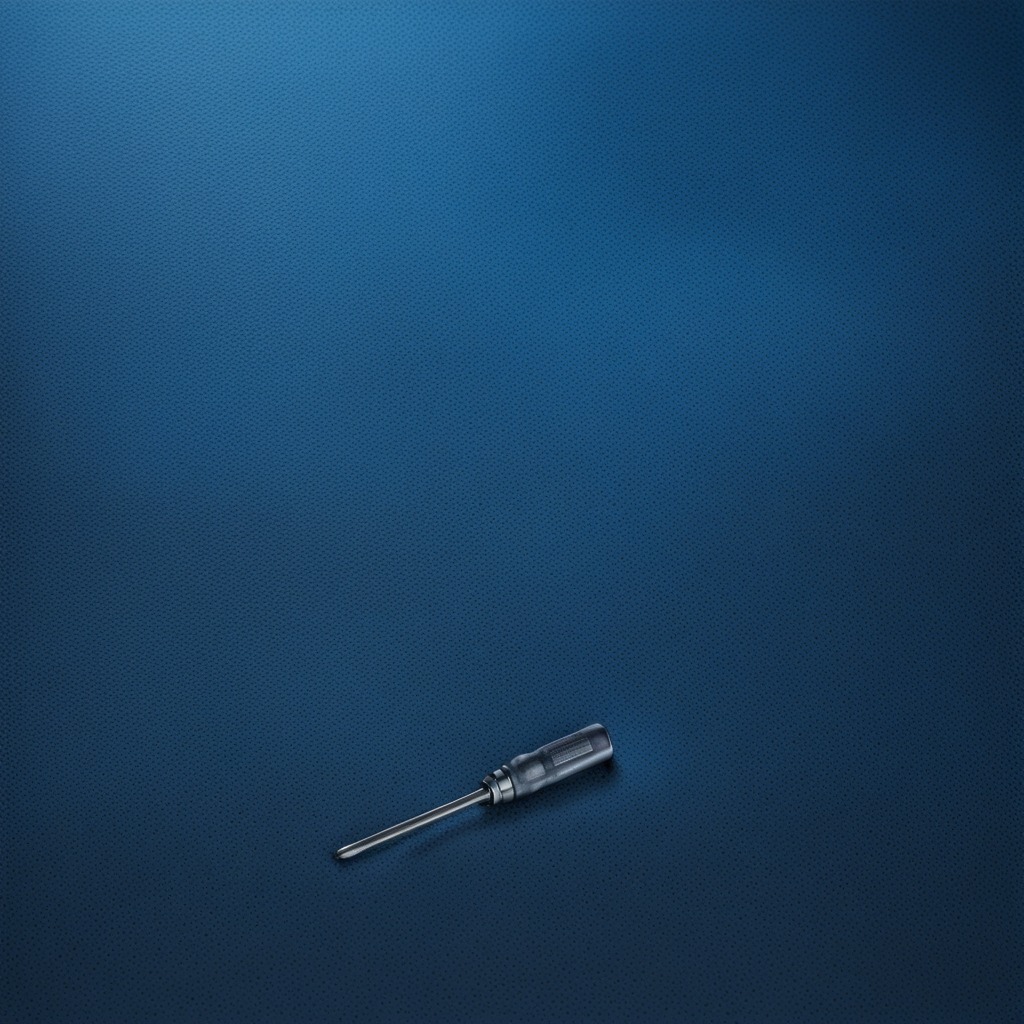
A screwdriver lies on the clean granite tabletop beneath the blue rubber mat inside a workshop under bright overhead lighting crisp shadows high clarity worn but beneath the mat.